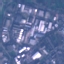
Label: Industrial